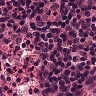
Metastatic tissue present: no